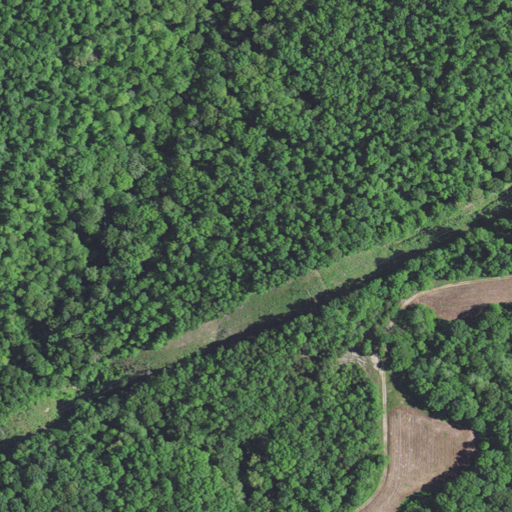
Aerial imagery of ridge(s) in Kentucky named Silas Barnes Ridge containing deciduous forest and mixed forest